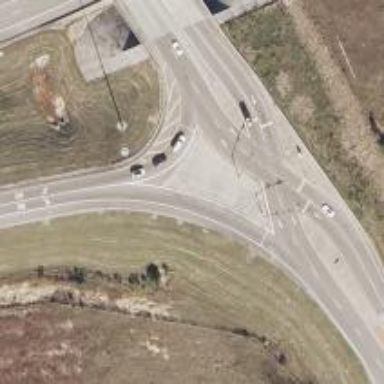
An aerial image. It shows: Motorway link at diverging diamond interchange (DDI) junction.